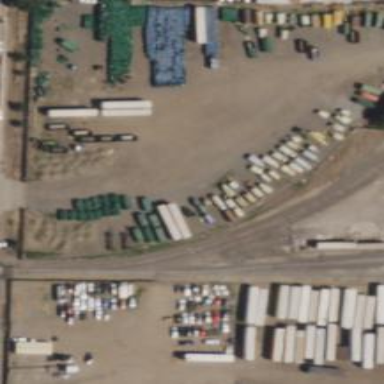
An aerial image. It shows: Railway siding with rails.